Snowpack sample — Buffalo Mountain, Silverthorne, Colorado, USA (1/25/25, 10:11 AM MST)
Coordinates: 39.6222, -106.1139
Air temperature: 22 °F
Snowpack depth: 110 cm
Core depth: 30 cm
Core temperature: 42.8 °F
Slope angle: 12°, slope face: 102°
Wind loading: high
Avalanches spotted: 0
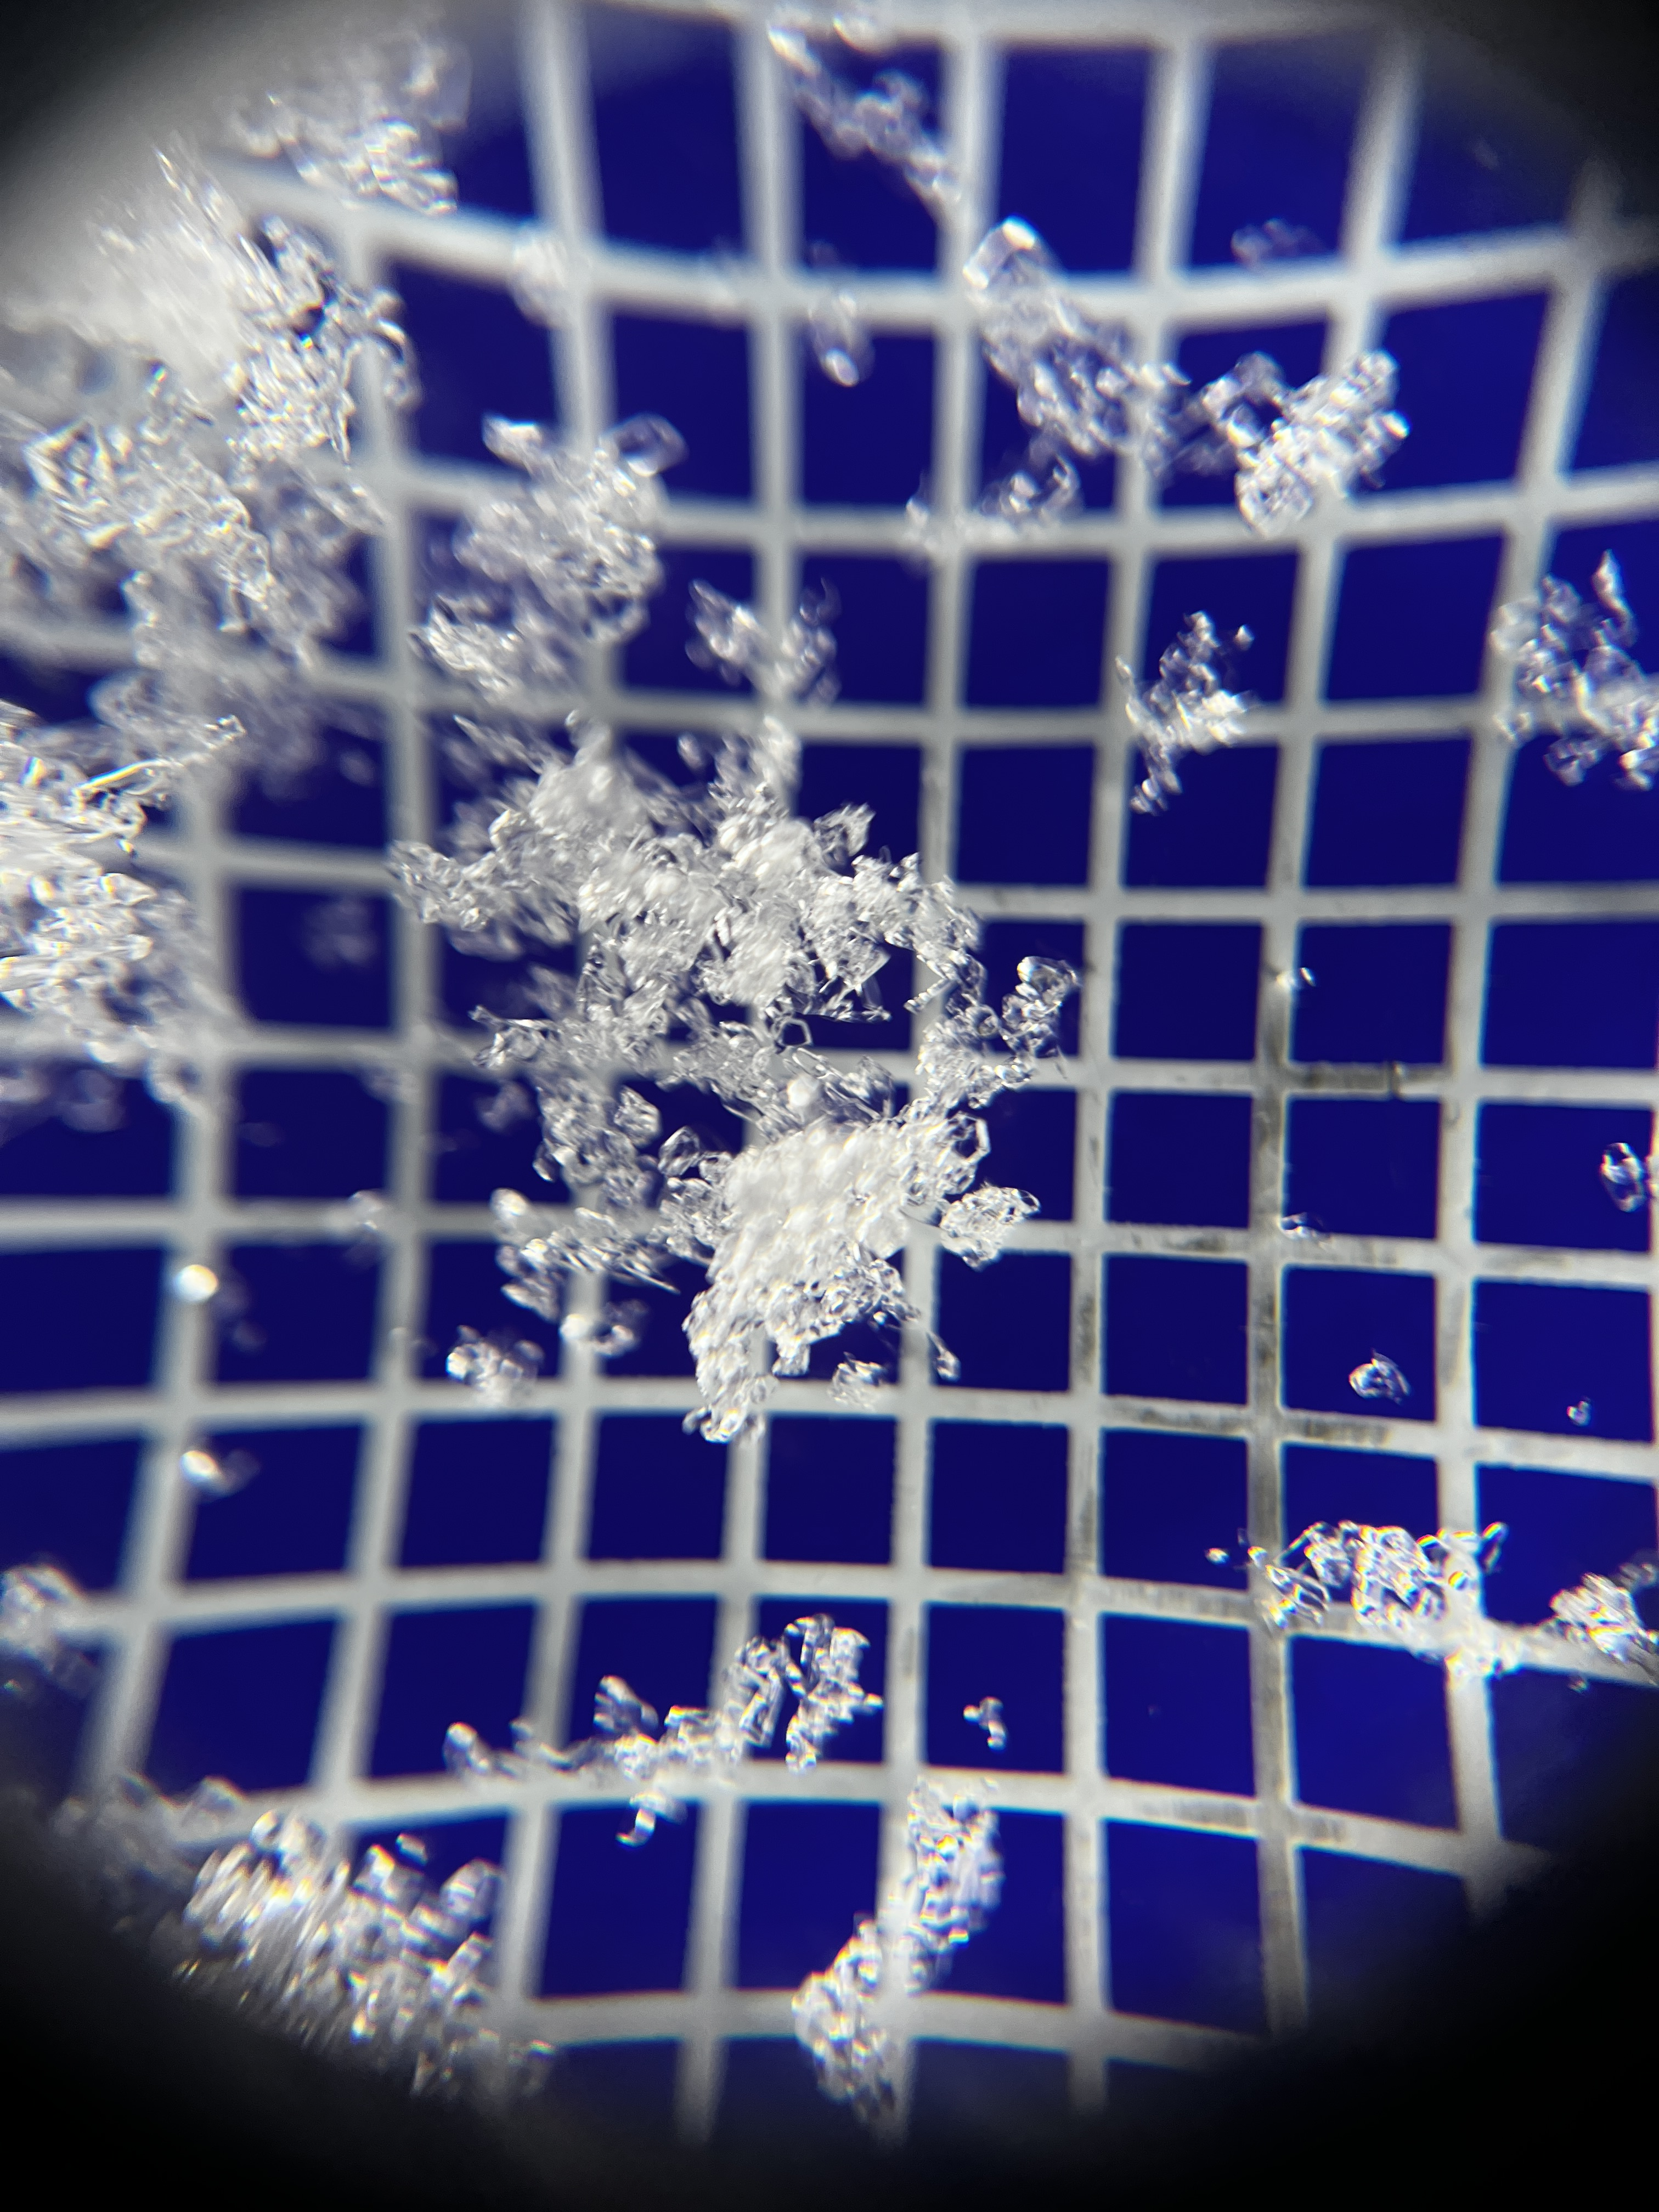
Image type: magnified_profile
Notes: No avalanches nearby, collected on the outskirts of a fire break 15 meters from the treeline, on way to Buffalo and Red Mountain